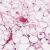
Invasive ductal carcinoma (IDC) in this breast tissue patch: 0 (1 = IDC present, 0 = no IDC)